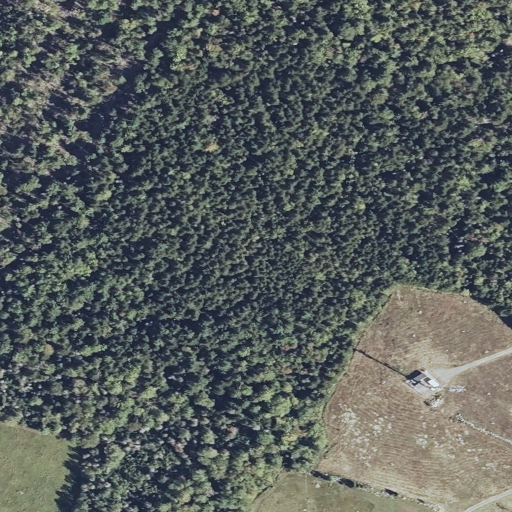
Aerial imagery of mountain in Maine named Dollard Hill containing evergreen forest, cultivated crops, mixed forest, shrub, and open development